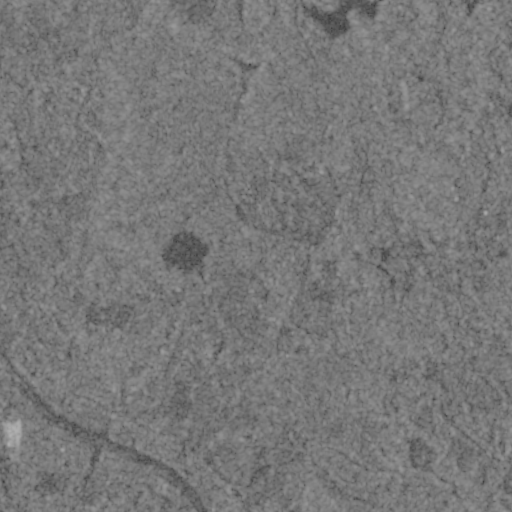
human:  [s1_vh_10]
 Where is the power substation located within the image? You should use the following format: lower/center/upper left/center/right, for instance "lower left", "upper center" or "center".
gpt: The power substation is located in the center of the image.
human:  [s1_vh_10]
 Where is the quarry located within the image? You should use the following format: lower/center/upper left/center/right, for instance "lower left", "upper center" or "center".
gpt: There is no quarry in the image.

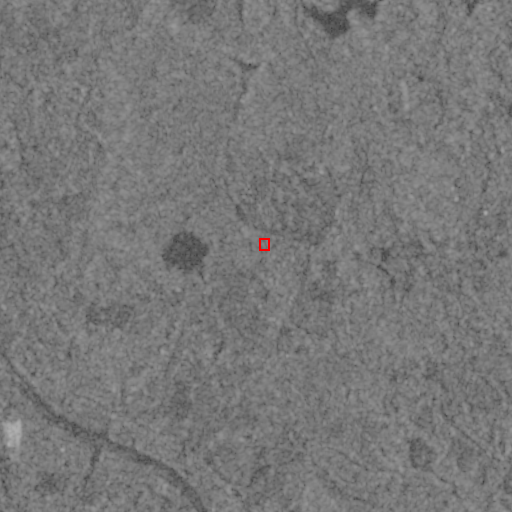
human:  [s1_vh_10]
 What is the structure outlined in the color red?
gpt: The structure outlined in red is a power substation.
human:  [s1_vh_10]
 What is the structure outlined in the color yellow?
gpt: There is no yellow outline.